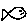
Label: fish